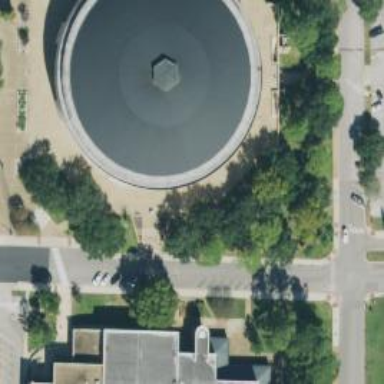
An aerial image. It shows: Building part with dome-shaped black roof.